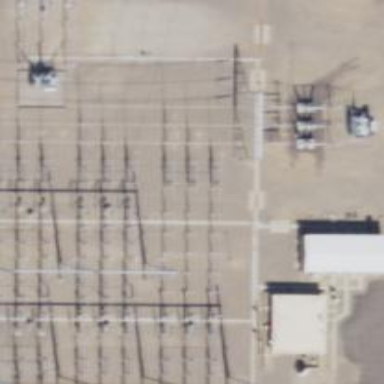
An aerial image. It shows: Switch for power supply.